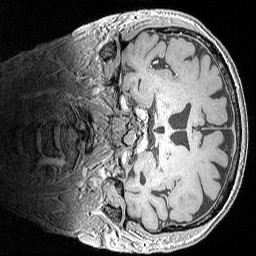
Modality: MP2RAGE
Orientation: coronal
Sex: male
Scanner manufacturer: siemens
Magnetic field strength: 3 T
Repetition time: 5 s
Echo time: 0.00292 s